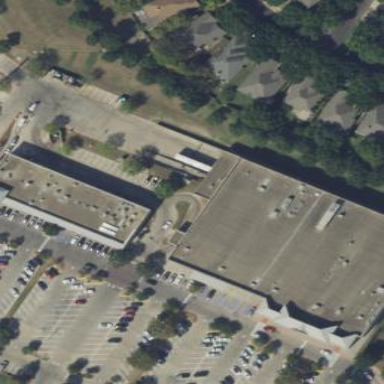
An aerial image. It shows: Retail building.